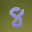
Label: 8